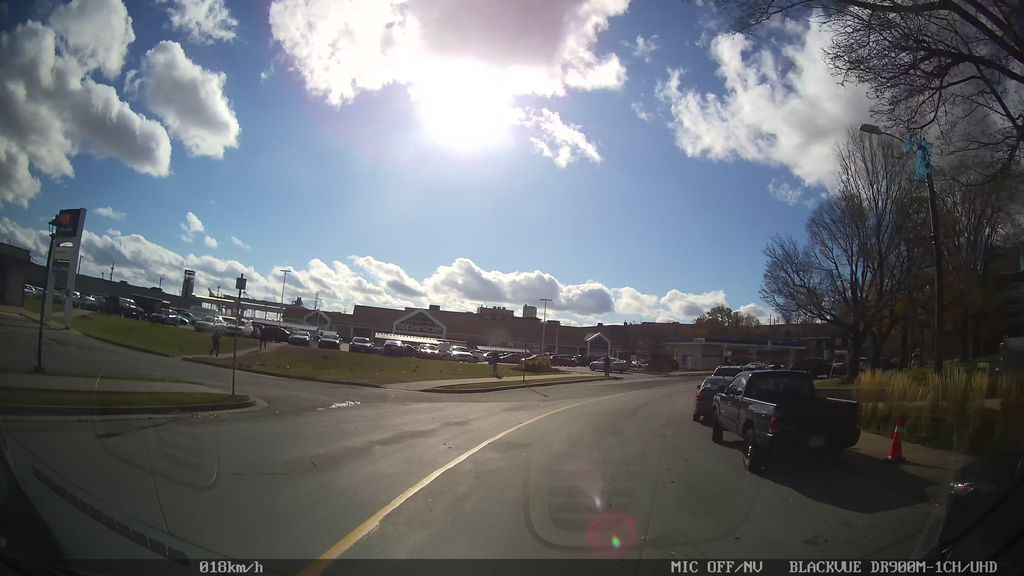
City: halifax